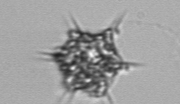
Label: Dictyocha